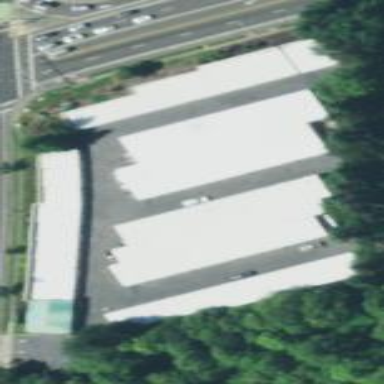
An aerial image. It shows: Storage rental shop.